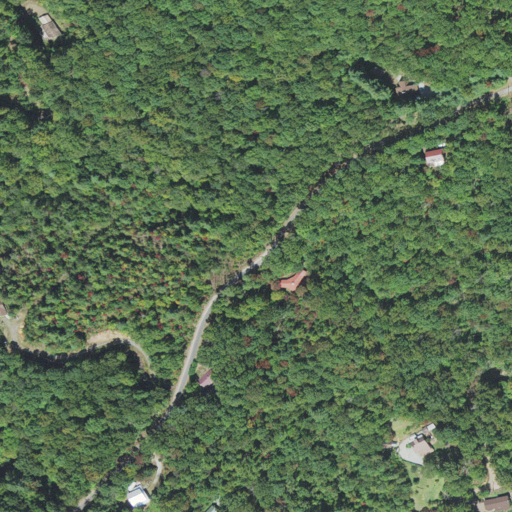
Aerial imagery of mountain in North Carolina named Corundum Hill containing deciduous forest, open development, mixed forest, and evergreen forest